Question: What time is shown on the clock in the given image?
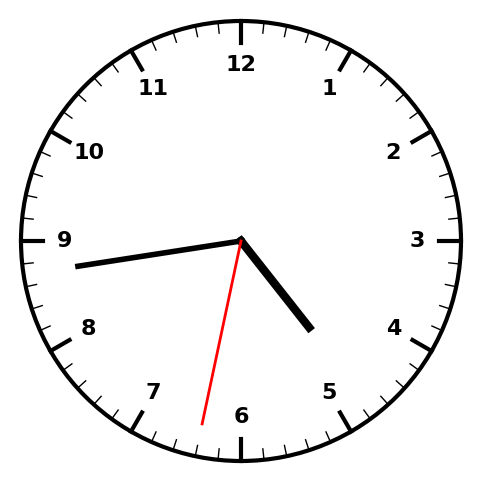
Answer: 04:43:32